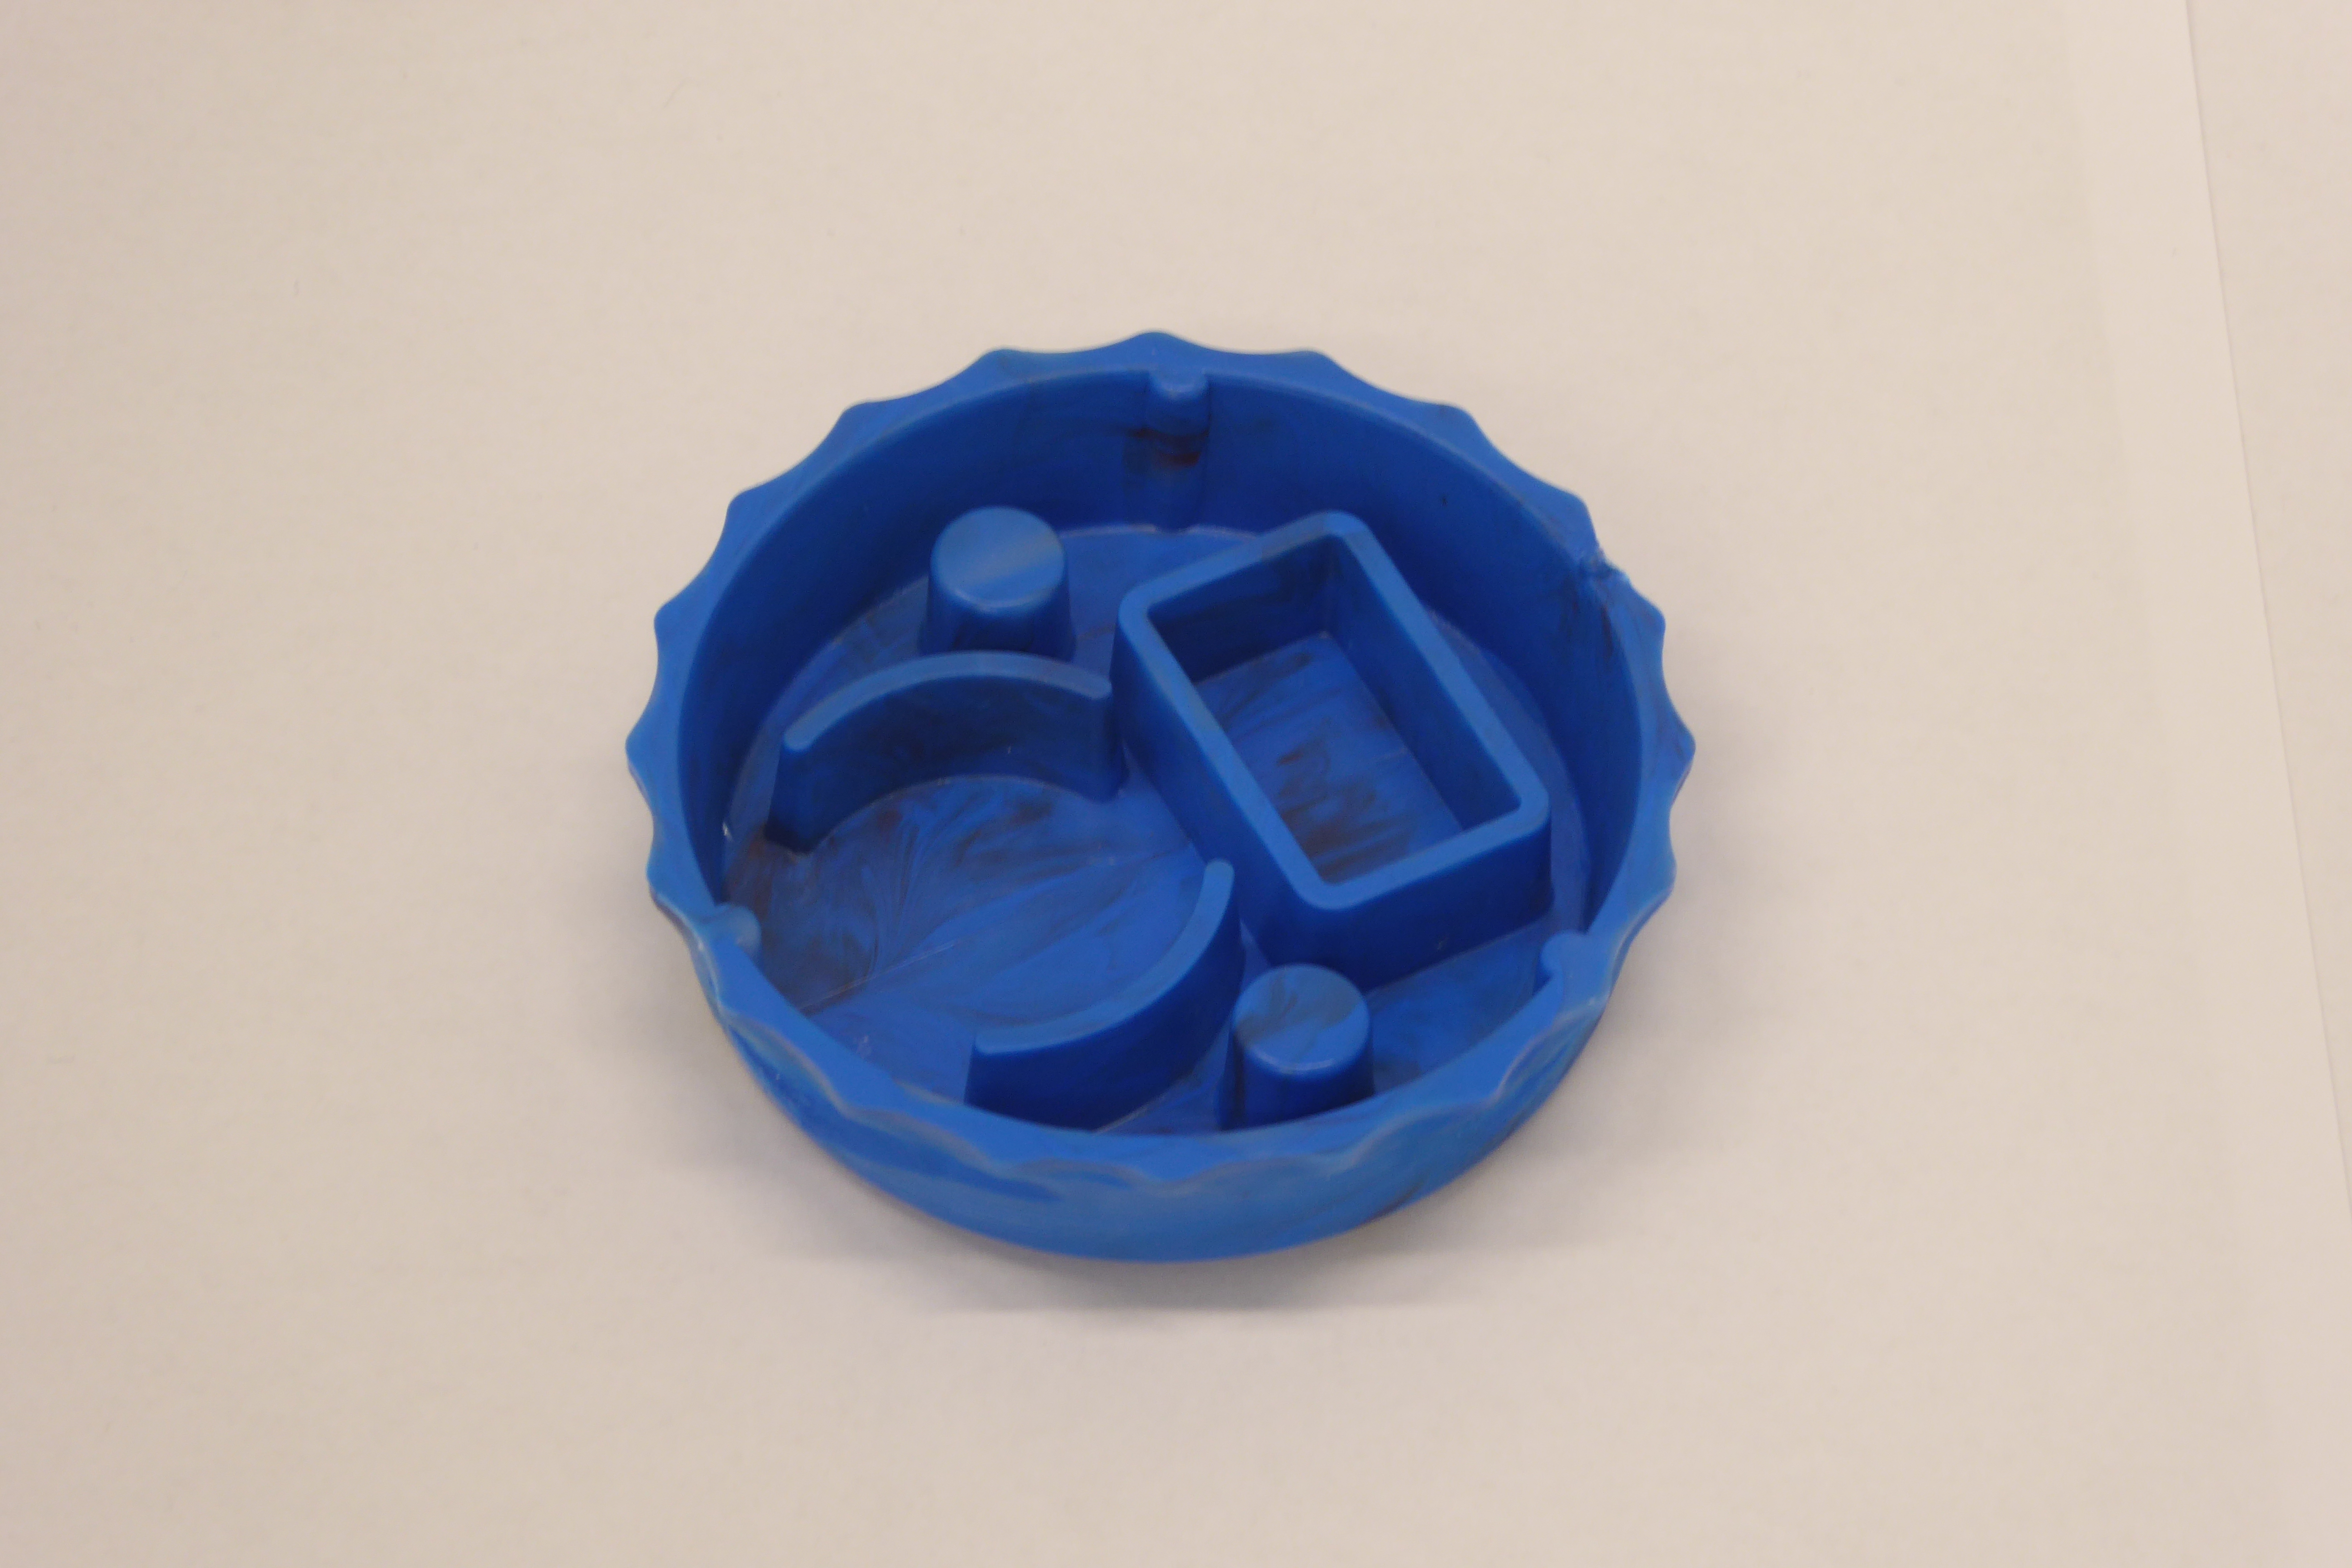
Label: Bottle Opener - Cover